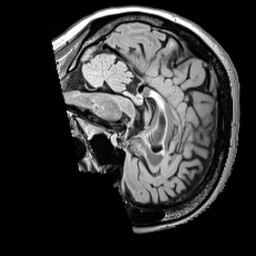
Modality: FLAIR
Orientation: sagittal
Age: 29
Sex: female
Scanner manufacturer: siemens
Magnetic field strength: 3 T
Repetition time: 5 s
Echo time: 0.387 s